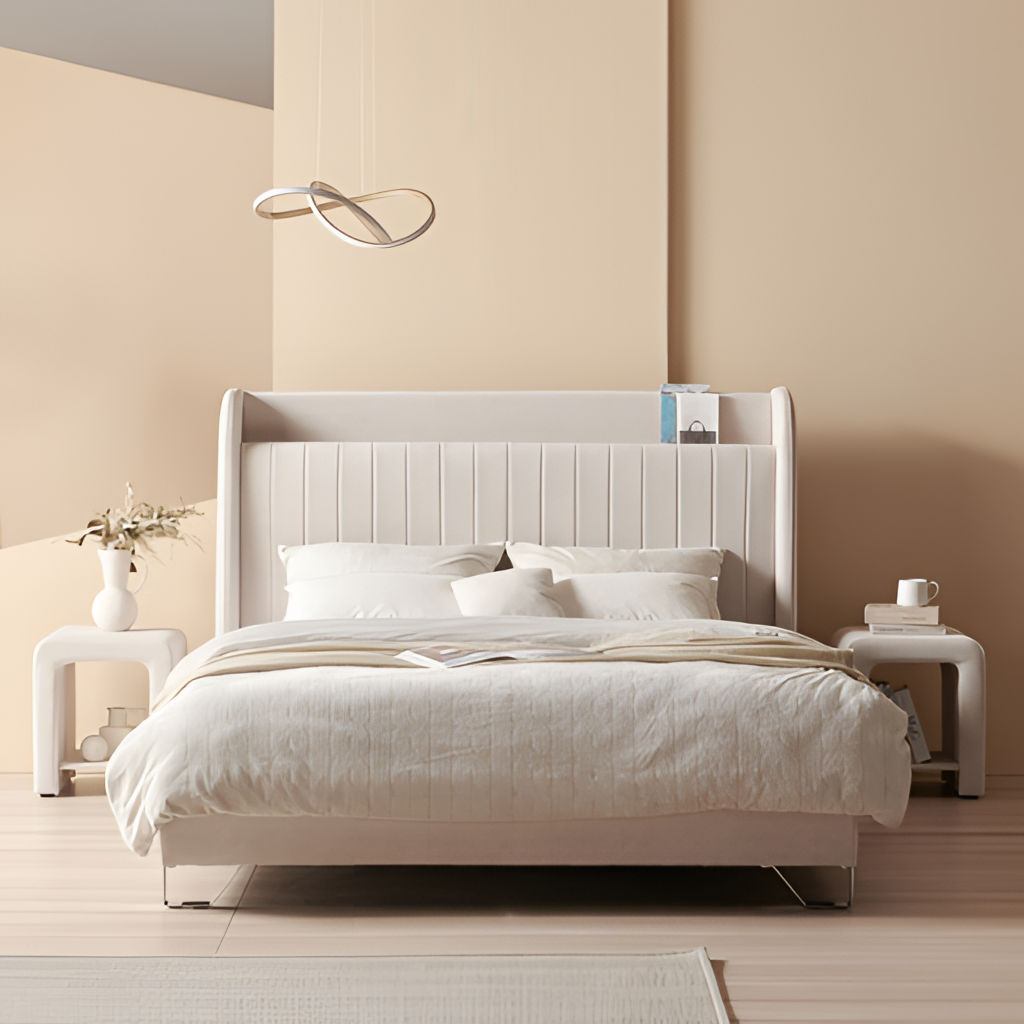
white fabric bed, bedroom, contemporary, paint wallpaper, with solid pattern, wood flooring, with plank pattern